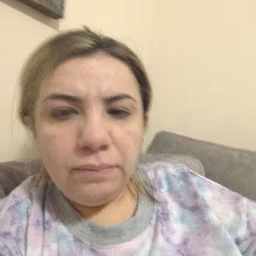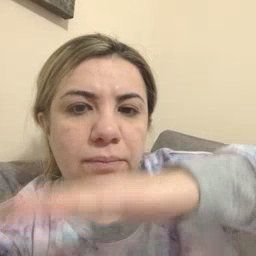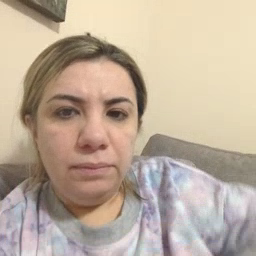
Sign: table